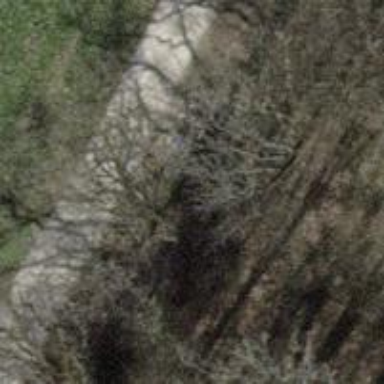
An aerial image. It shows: Brown bench.